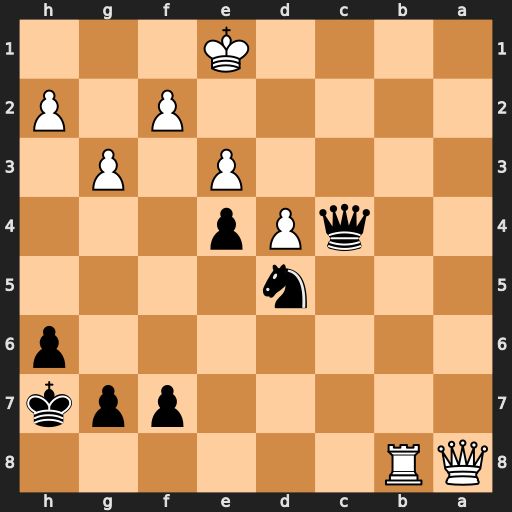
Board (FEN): QR6/5ppk/7p/3n4/2qPp3/4P1P1/5P1P/4K3
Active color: b
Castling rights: -
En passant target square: -
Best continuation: Qc1+ Ke2 Nc3#